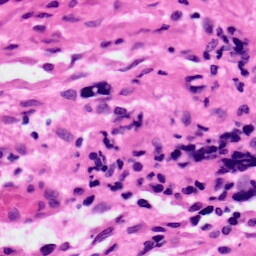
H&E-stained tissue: Ovarian